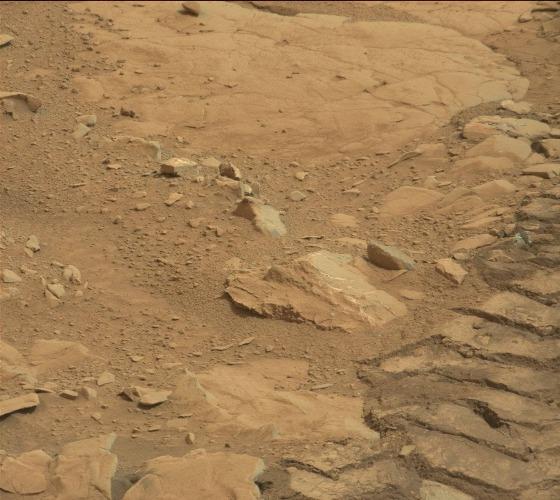
Terrain classes present: Bedrock, Gravel / Sand / Soil, Rock, Shadow, Track